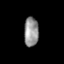
Tissue: prostate
Cell type: T cells
Senescence score: 0.3003
Nuclear area (px): 415
Mean DAPI intensity: 148.79